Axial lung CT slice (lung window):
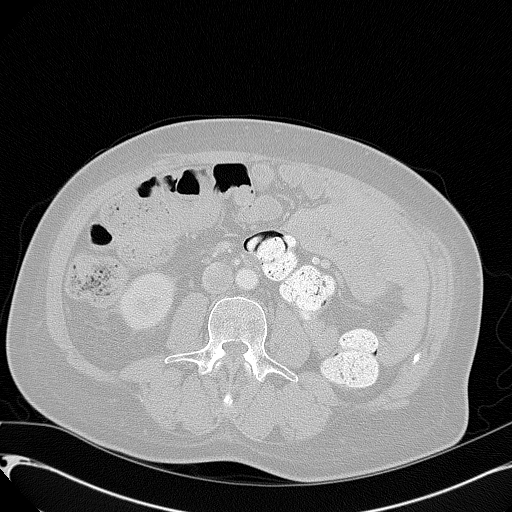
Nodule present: no